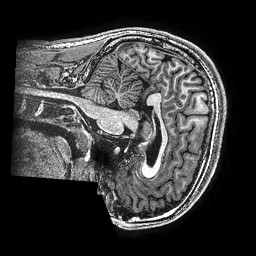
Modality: T1w
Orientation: sagittal
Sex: male
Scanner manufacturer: ge
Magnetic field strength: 3 T
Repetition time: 0.00766 s
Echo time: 0.003476 s